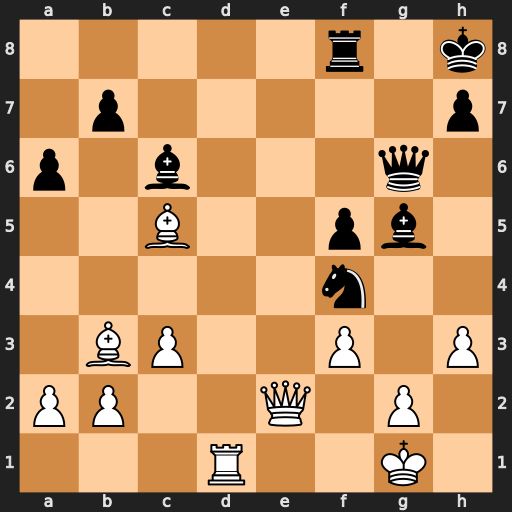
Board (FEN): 5r1k/1p5p/p1b3q1/2B2pb1/5n2/1BP2P1P/PP2Q1P1/3R2K1
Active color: w
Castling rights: -
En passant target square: -
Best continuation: Qe5+ Qg7 Qxg7+